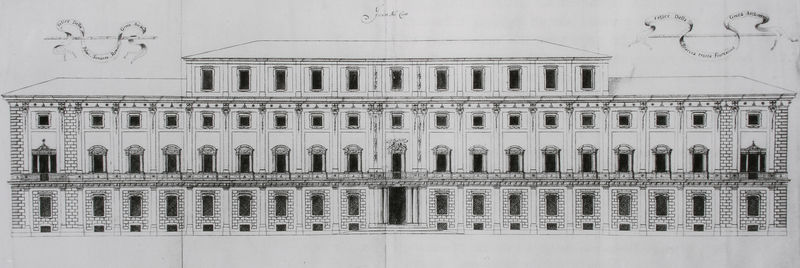
Titel: Entwurf für den Palazzo Chigi ai SS. Apostoli, Rom
Künstler: Felice della Greca
Standort: Rom
Institution: Biblioteca Apostolica Vaticana
Schlagwörter: weiß, fenster, grau, schwarz, skizze, säulen, tür, zeichnung, dach, gebäude, haus, schloss, architektur, band, barock, steine, signatur, brüstung, drei, front, frontal, renaissance, balkon, schrift, ansicht, bogen, fassade, türen, dächer, grafik, graphik, pilaster, banner, treppe, inschrift, seitenansicht, stufe, stufen, foto, eingang, treppenstufen, dreistöckig, palast, mauerwerk, radierung, stich, schwarzweiß, reihe, entwurf, fries, portal, rustika, villa, sims, doppelsäulen, gesims, quader, architrave, walmdach, treppenstufe, etagen, geschosse, plan, ausgang, bänder, kupferstich, stockwerke, bau, fesnter, kaserne, dachgeschoss, bauwerk, aufriss, bauzeichnung, flachdach, eckrisalit, hauptfassade, gesimse, zeichnunge, fensterreihe, balustraden, belle etage, planung, spruchband, schriftband, barocl, einagng, arichtektur, portaldach, risalik